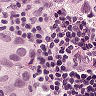
Metastatic tissue present: yes